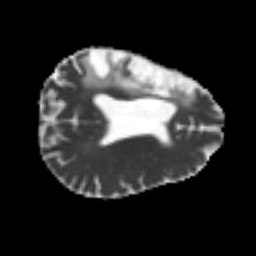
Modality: MD
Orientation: axial
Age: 46
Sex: male
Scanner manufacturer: siemens
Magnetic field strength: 3 T
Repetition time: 4.999 s
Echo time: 0.07946 s